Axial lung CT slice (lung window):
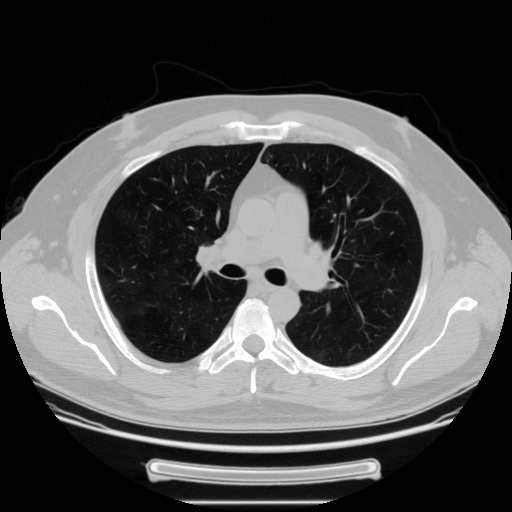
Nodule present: no